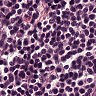
Metastatic tissue present: no